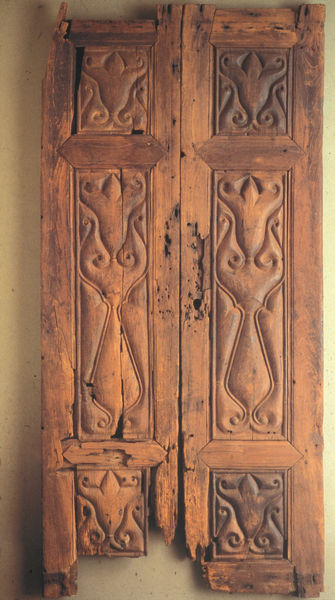
Titel: Holztür, geschnitzt, abbasidisch, aus Samarra (?), Irak, (Islam)
Künstler: unbekannt
Standort: New York
Institution: The Metropolitan Museum of Art
Schlagwörter: flügel, schatten, weiß, gelb, blume, blumen, braun, fenster, hell, holz, licht, tür, blüten, schloss, muster, ornament, alt, wand, rahmen, stein, steine, möbel, feld, felder, kirche, kreis, rund, skulptur, relief, schrank, türen, zwei, fläche, formen, linien, laden, läden, rand, schaden, einfach, jugendstil, symmetrie, dekor, floral, ornamente, verzierung, flügeltür, türflügel, geschlossen, tor, foto, fotografie, photographie, rechtecke, tulpe, eingang, fensterladen, ruine, medaillon, fensterrahmen, rechteck, geld, form, schlicht, loch, stilisiert, gravierung, gravur, löcher, schnitzerei, photo, verziert, fragment, quadrate, wappen, kaputt, seiten, voluten, hubi, antik, mittelalter, romanik, zerstört, kasetten, kassetten, museum, kunsthandwerk, füllung, kästchen, quadrat, zerbrochen, leisten, abbildung, hölzer, geschnitzt, hölzern, schnitzen, schnitzwerk, kasette, kassette, wurm, marode, holztür, teile, holztüren, rundformen, schäden, gebrochen, holzarbeit, beschädigt, golz, holzwurm, entik, holz schnitzerei, inkomplett, vertiefungen, fehlstellen, hold, rest, florales, schadhaft, fehlend, frgment, tür schnitzerei, becshädigung, organisches material, schnitzereiu